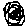
Label: hexagon